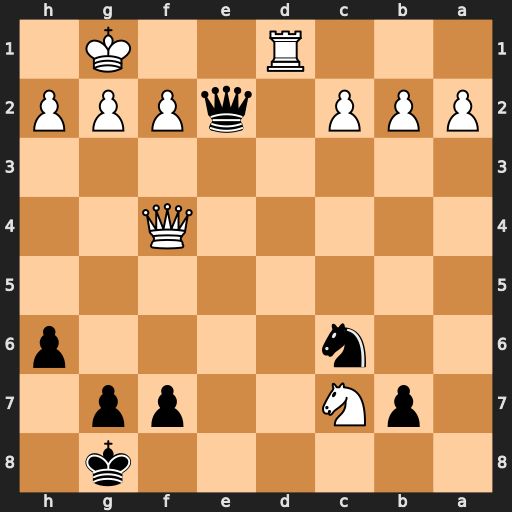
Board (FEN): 6k1/1pN2pp1/2n4p/8/5Q2/8/PPP1qPPP/3R2K1
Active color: b
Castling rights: -
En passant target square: -
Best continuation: Qxd1#